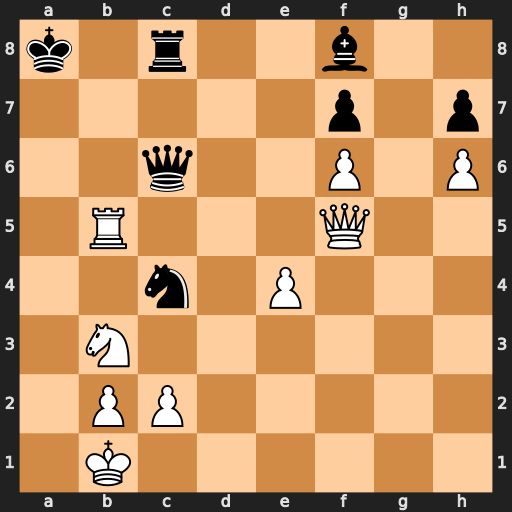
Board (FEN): k1r2b2/5p1p/2q2P1P/1R3Q2/2n1P3/1N6/1PP5/1K6
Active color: w
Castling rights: -
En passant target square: -
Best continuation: Nd4 Qa6 Qd5+